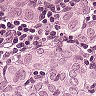
Metastatic tissue present: yes